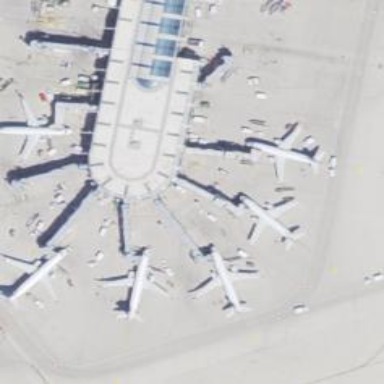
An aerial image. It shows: Airport gate.